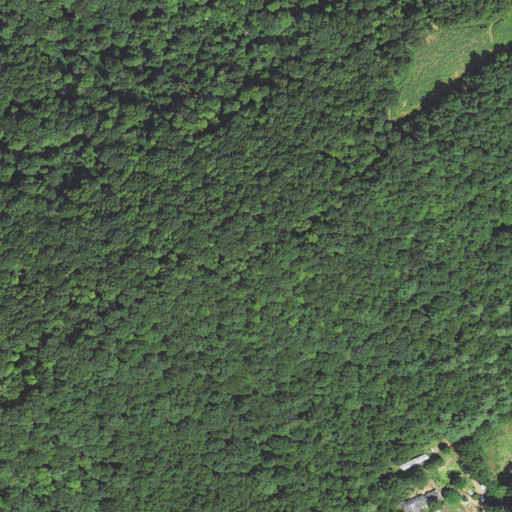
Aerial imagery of ridge(s) in North Carolina named Clear Creek Ridge containing deciduous forest, mixed forest, pasture, and open development